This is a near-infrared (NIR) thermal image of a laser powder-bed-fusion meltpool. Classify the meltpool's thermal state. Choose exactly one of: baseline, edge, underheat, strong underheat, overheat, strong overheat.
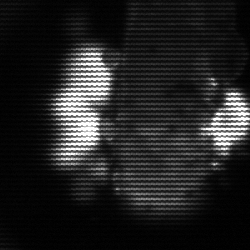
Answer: strong underheat